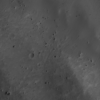
Label: not_dusty